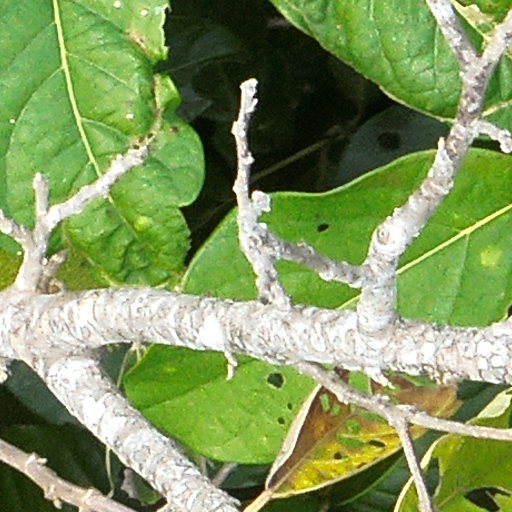
Species: Apeiba membranacea
GBIF accepted scientific name: Apeiba membranacea
Crown area (m\u00b2): 61.415